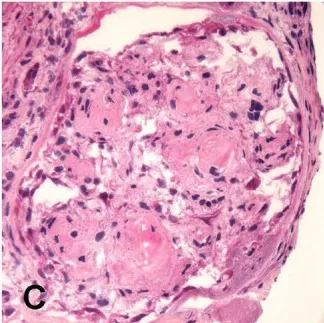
Biopsy findings in patient 2 with diabetic retinopathy and nephropathy treated with bevacizumab and subsequent thrombotic microangiopathy. (C) Glomeruli showed changes of diffuse and nodular diabetic glomerulosclerosis (600x).
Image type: pathology (h&e)